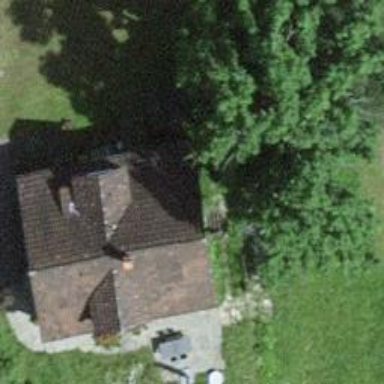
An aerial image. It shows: Detached building with gabled roof.